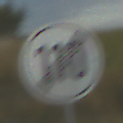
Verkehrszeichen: EndeGeschwindigkeit110
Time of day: SunriseSunset
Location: Outdoor (RoadRail)
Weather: PartlyCloudy
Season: NotSpecified
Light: Natural